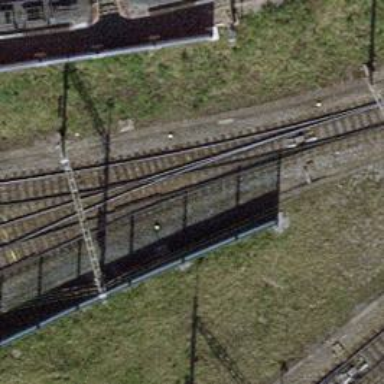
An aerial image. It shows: Railway yard with one track. The railway is electrified with contact line.